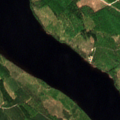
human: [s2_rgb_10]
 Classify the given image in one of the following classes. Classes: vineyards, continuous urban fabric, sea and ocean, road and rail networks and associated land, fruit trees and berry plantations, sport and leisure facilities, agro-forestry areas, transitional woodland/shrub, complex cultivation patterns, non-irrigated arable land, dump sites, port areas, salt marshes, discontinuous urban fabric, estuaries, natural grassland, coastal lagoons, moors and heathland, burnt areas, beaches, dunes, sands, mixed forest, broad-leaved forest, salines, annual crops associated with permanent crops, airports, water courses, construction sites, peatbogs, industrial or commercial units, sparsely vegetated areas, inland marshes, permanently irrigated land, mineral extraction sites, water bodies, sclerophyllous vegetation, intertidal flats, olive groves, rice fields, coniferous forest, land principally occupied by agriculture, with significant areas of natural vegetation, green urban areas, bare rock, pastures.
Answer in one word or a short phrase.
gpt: broad-leaved forest, mixed forest, transitional woodland/shrub, water bodies